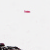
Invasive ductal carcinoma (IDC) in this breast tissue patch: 0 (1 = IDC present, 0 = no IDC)